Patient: sex M, age 52
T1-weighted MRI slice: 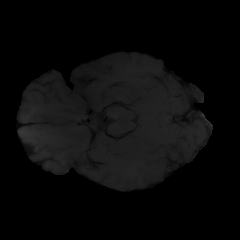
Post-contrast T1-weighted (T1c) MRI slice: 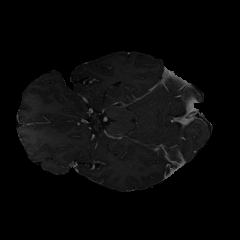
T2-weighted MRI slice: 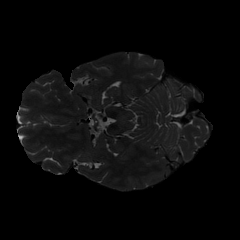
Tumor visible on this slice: no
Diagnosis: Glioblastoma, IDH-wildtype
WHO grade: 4